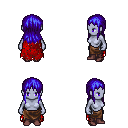
a pixel art fantasy rpg character, female body template, dark elf, purple skin, red tattered cape, robe skirt, blue unkempt hairstyle, maroon shoes, four views (front, back, left, right), 2x2 character sprite sheet, small pixel art, hard edges, no anti-aliasing